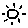
Label: sun